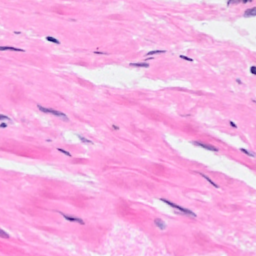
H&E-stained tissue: Breast